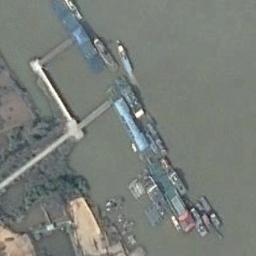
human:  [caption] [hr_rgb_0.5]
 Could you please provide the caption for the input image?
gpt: There are many trees beside the ships .

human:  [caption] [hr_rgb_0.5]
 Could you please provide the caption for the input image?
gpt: There are many green, Blue and white ships docked at the dock .

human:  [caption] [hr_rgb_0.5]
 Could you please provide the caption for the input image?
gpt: Some ships of different sizes and colors are docked at the dock and the water is yellow .

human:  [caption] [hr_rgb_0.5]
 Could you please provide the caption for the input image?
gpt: There are many ships in the green water on the shore .

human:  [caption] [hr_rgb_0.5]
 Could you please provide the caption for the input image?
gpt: There are several ships at the harbor .